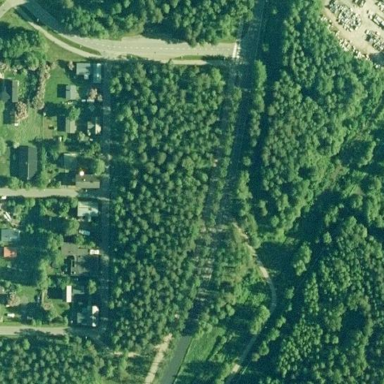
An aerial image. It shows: Forest area.